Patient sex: M
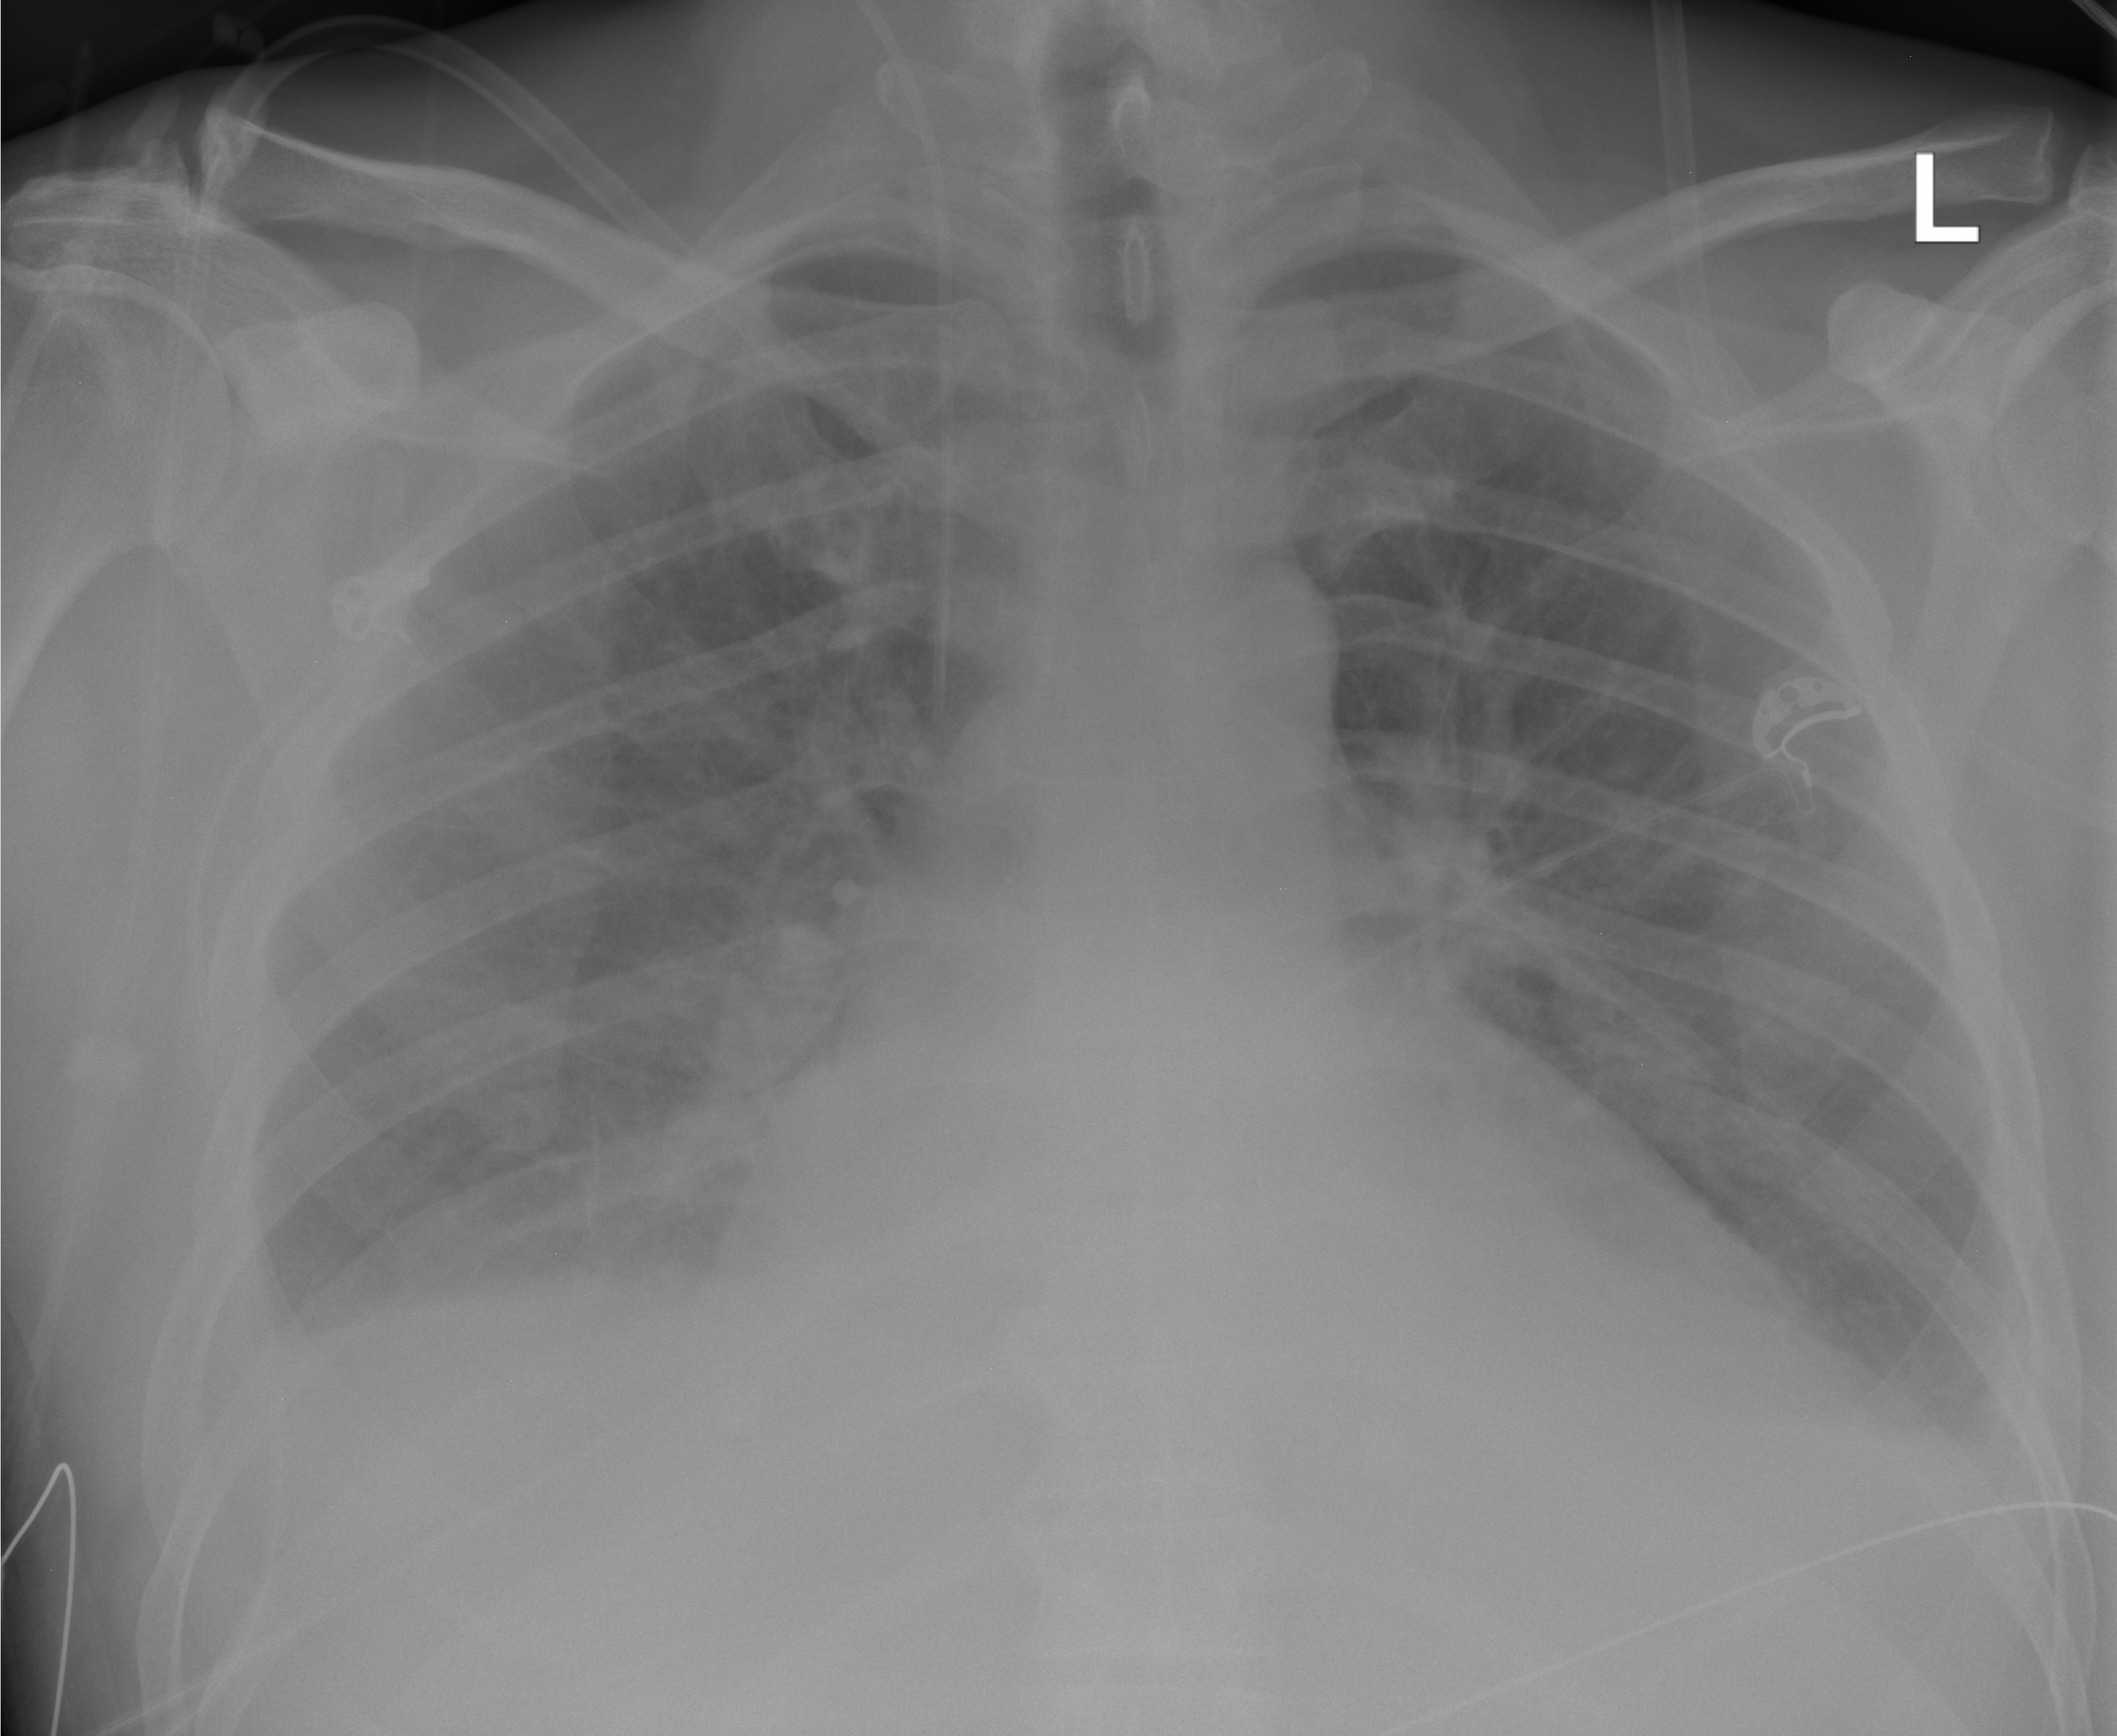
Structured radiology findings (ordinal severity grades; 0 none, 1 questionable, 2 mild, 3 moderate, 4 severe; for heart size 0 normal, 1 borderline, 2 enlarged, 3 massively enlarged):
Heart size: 2
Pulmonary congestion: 2
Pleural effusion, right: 2
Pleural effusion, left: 2
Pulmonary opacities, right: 0
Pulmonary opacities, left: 0
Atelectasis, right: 2
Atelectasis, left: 2